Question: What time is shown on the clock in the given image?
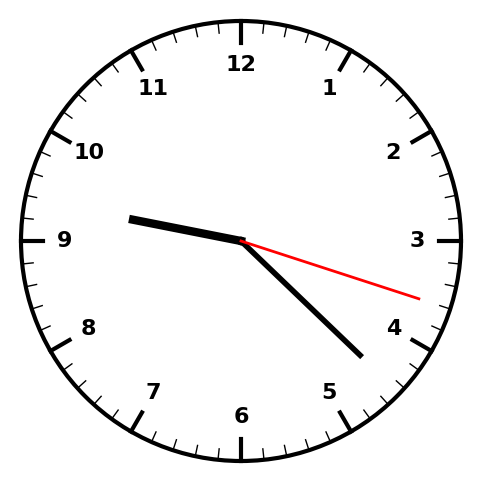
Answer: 09:22:18